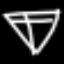
Label: diamond